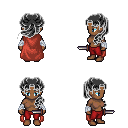
a pixel art fantasy rpg character, female body template, human, dark skin, maroon cape, red pants, gray princess hairstyle, white cloth bandages, dagger, four views (front, back, left, right), 2x2 character sprite sheet, small pixel art, hard edges, no anti-aliasing